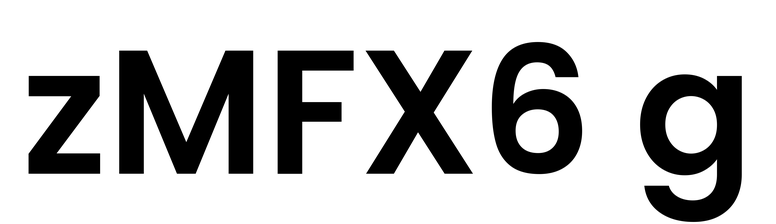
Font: Poppins-SemiBold